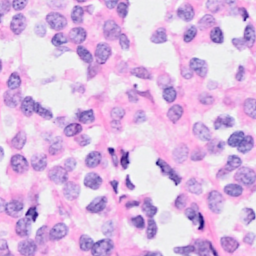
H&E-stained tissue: Breast